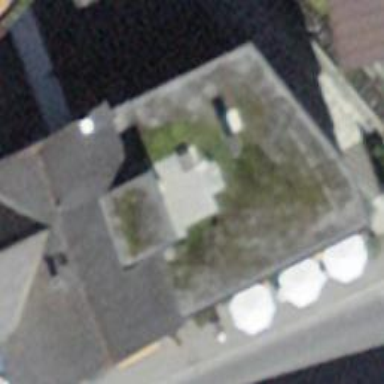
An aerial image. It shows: Restaurant.